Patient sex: M
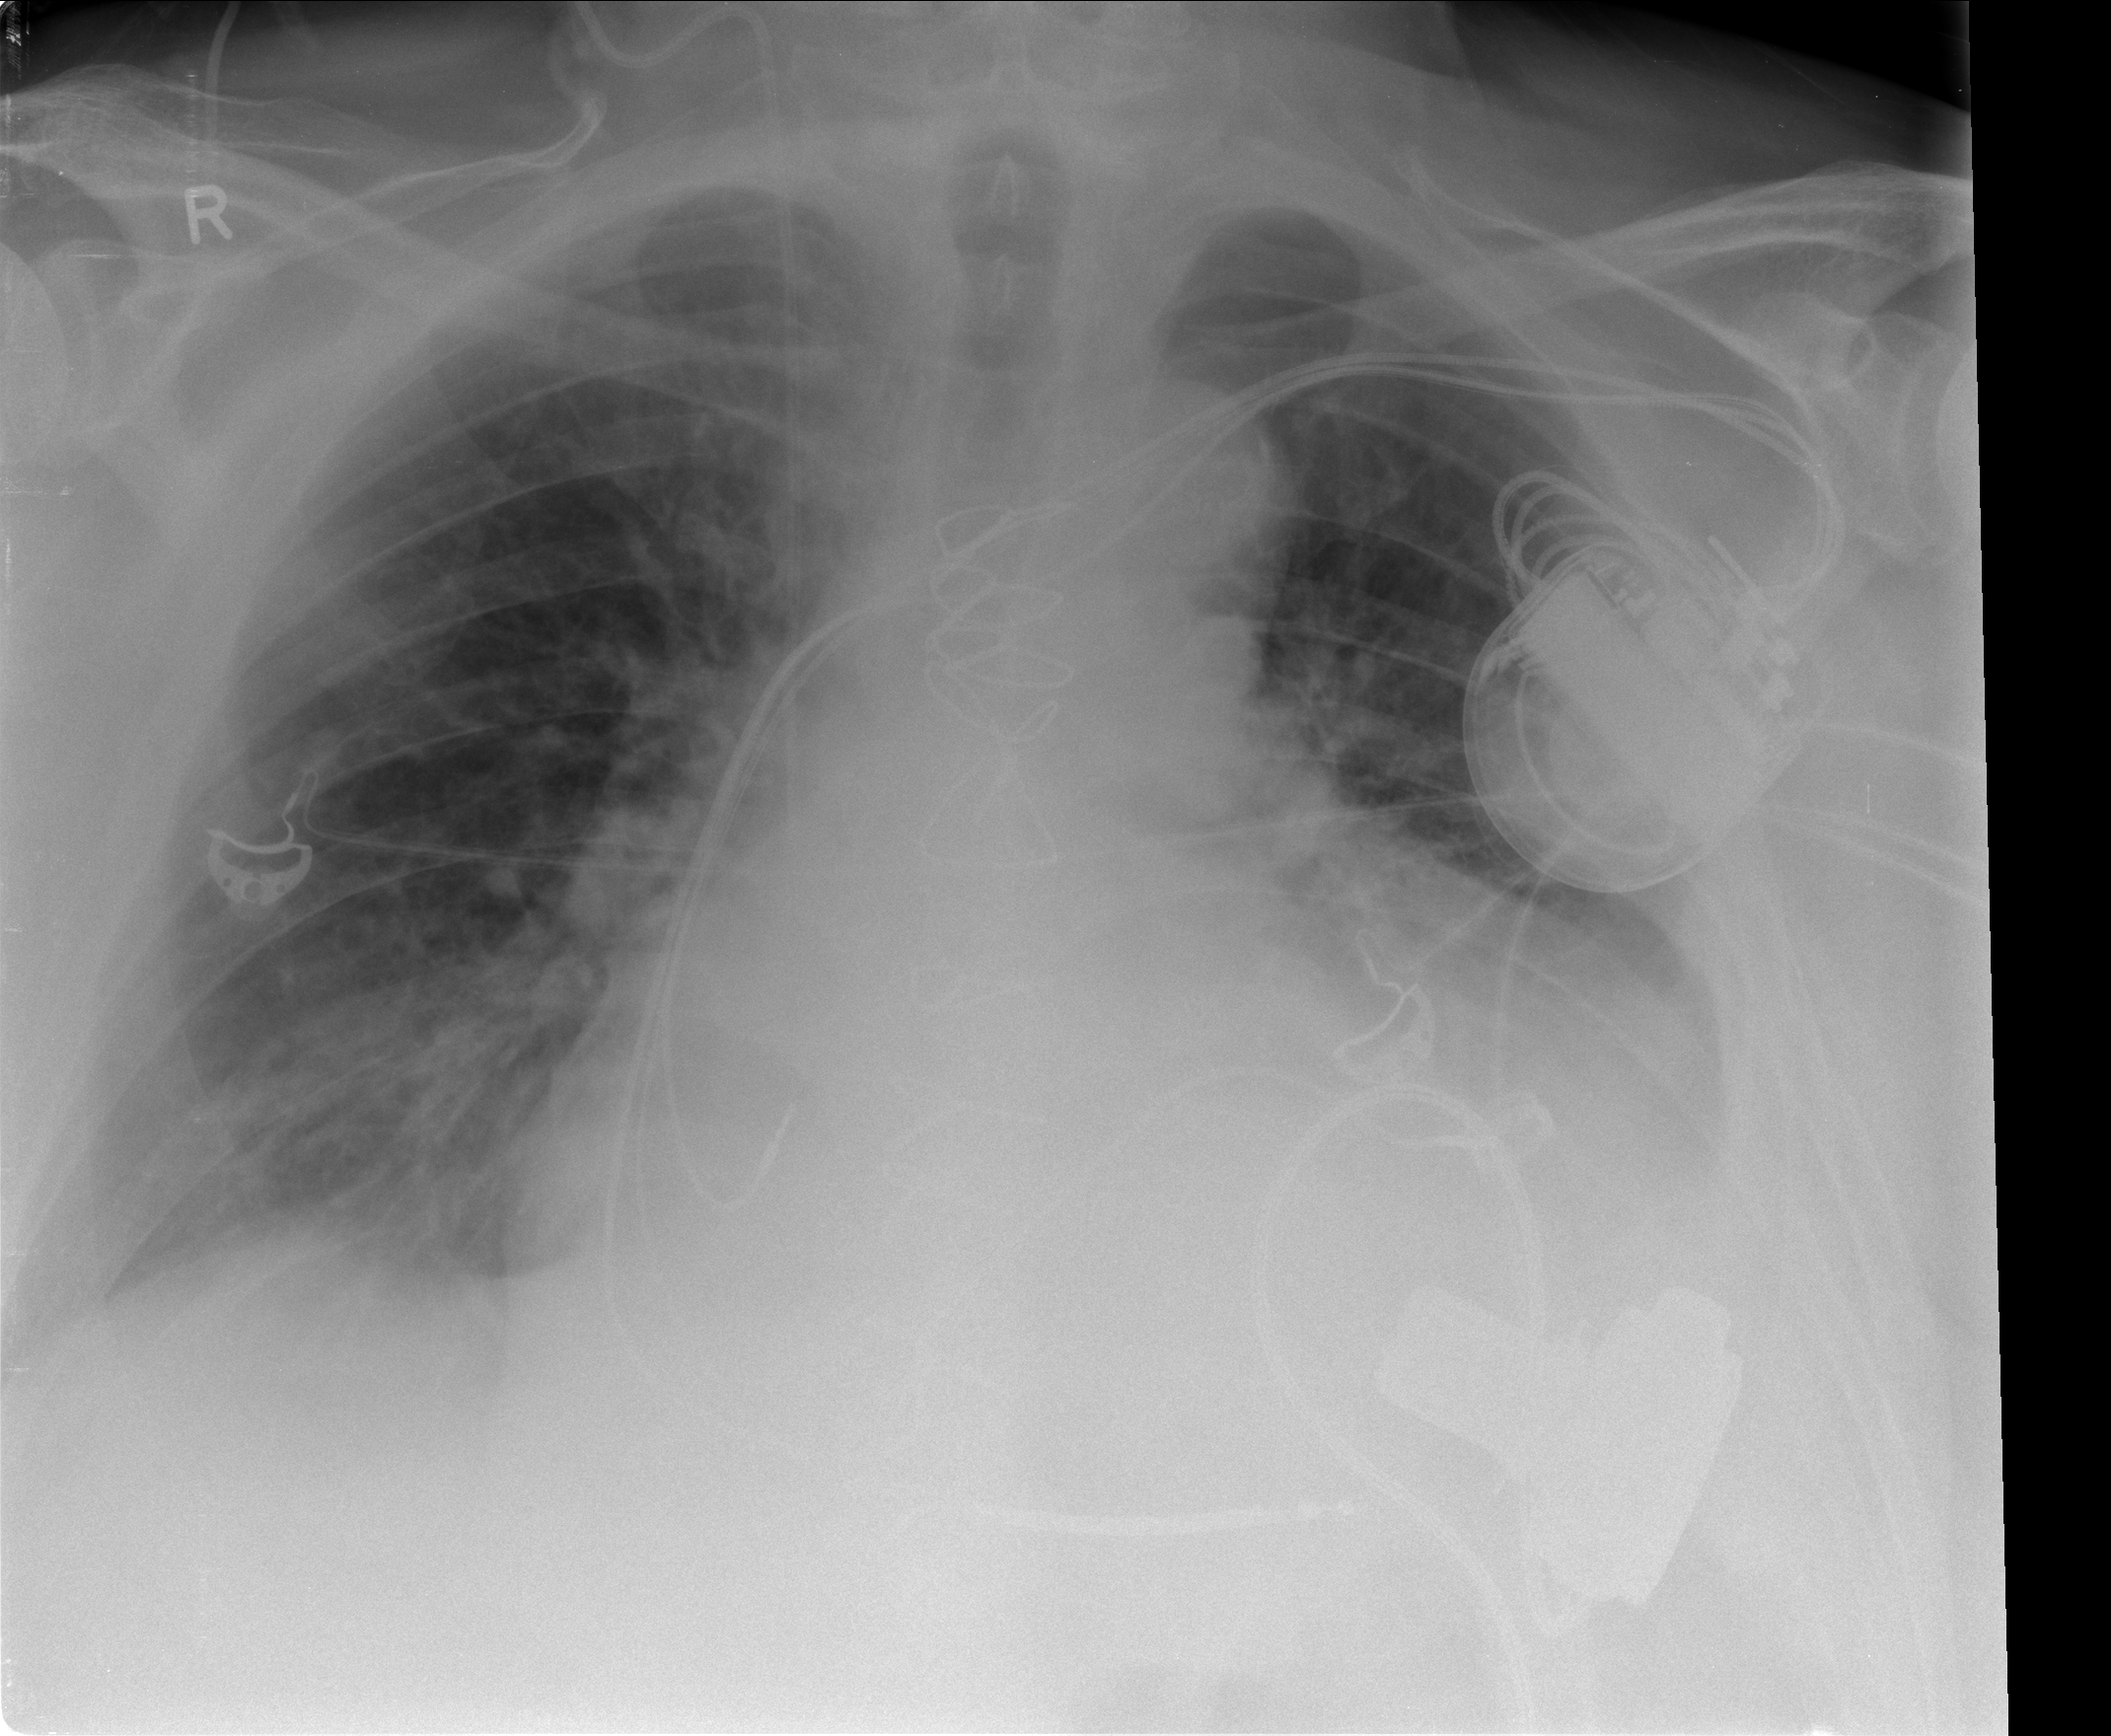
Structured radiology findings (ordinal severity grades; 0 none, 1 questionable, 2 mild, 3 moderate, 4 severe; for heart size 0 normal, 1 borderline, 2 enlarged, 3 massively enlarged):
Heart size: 3
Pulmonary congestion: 2
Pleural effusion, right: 0
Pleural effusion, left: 2
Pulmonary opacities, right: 0
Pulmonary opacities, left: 0
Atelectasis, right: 3
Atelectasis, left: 2